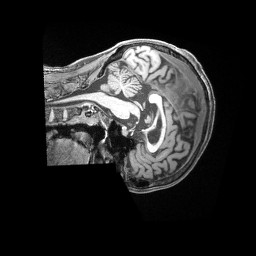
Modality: T1w
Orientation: sagittal
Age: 69
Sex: female
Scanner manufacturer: siemens
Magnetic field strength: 3 T
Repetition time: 2.5 s
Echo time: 0.00222 s